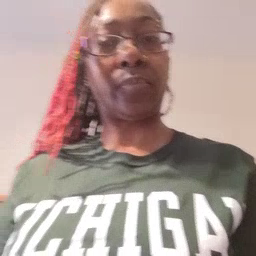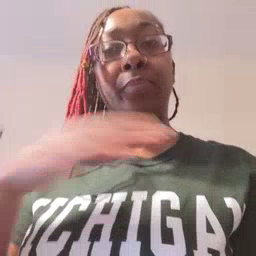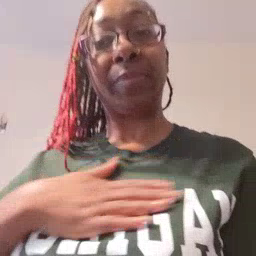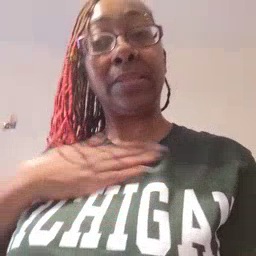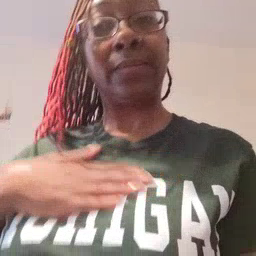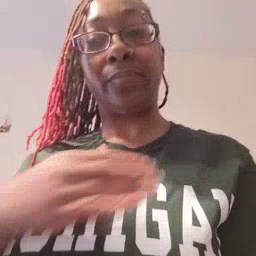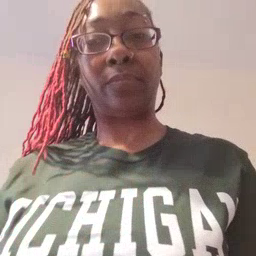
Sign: please